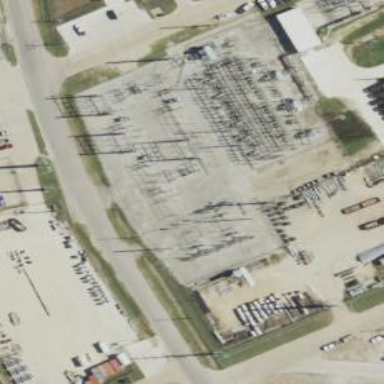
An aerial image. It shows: Switch used for power control.